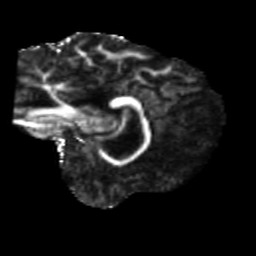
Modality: FA
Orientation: sagittal
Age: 66
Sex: female
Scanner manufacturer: siemens
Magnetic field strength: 3 T
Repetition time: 5.47 s
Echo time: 0.0854 s